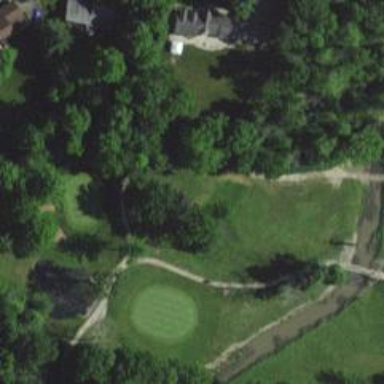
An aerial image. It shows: Path for both road and golf.